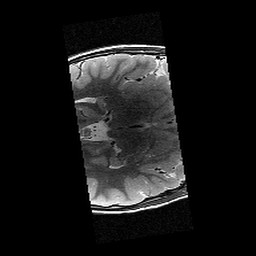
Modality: T2w
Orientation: axial
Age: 9
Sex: male
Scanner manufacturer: siemens
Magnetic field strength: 3 T
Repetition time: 9.23 s
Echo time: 0.067 s